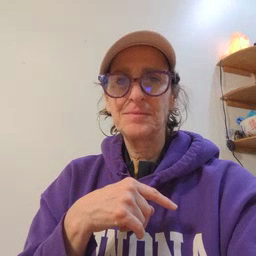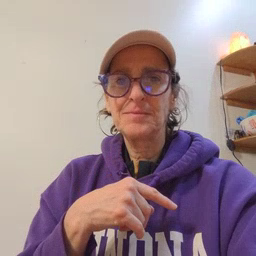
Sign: say